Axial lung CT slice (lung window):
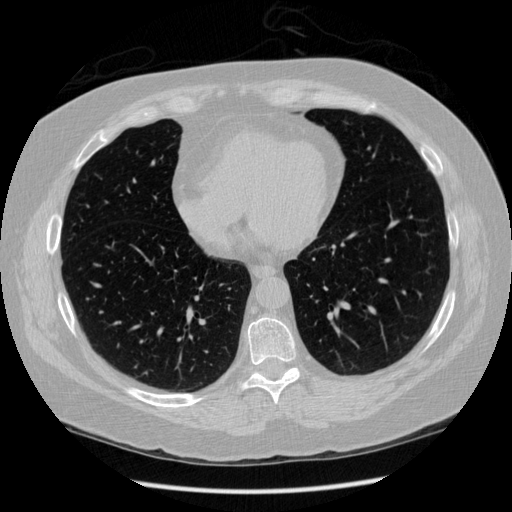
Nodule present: no